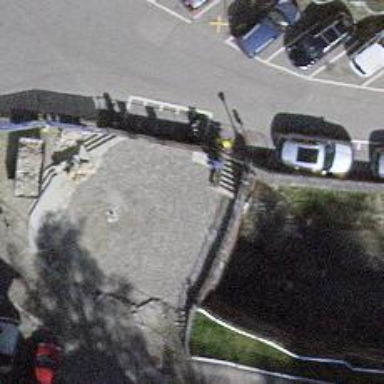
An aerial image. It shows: Steps with sett surface.